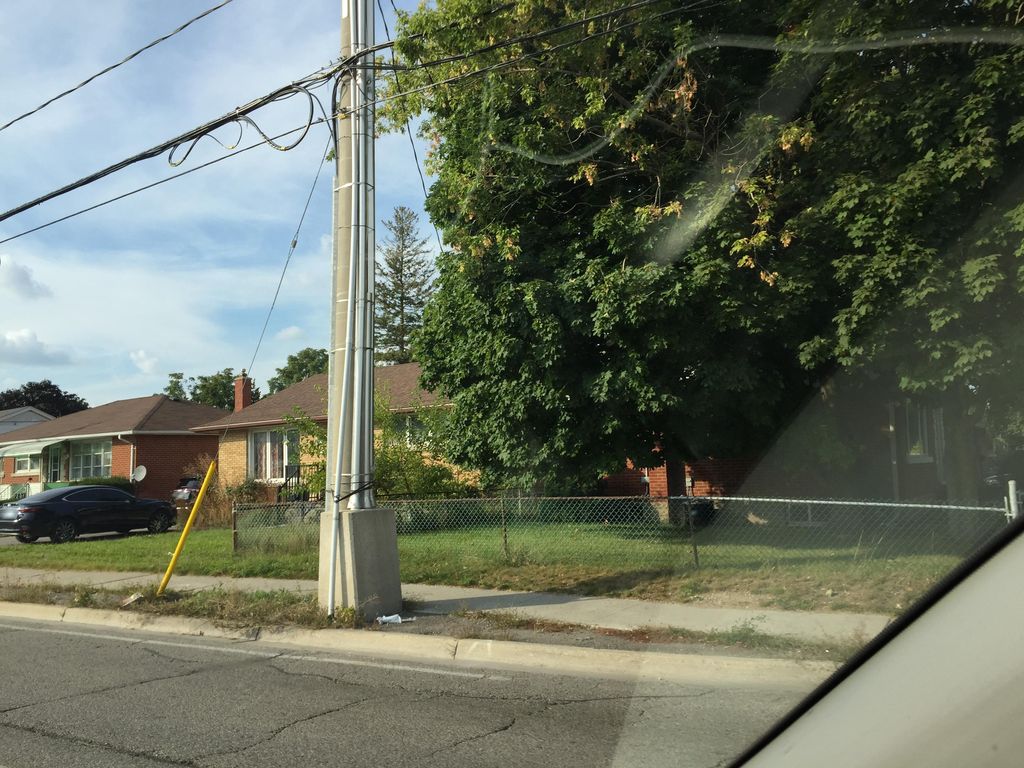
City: kitchener-waterloo